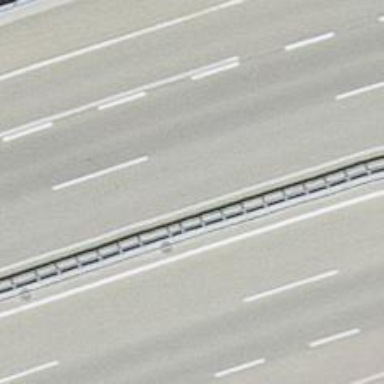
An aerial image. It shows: Asphalt motorway.